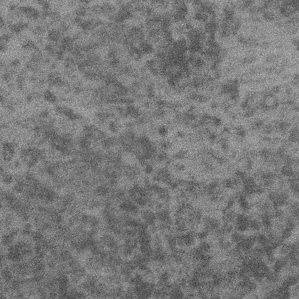
Label: frost